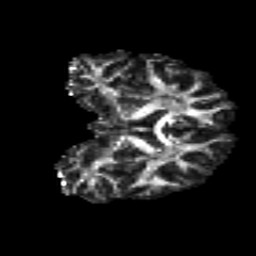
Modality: FA
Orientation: coronal
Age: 26
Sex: female
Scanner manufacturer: siemens
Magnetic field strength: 3 T
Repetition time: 8.8 s
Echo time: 0.085 s